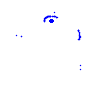
Particle: pion